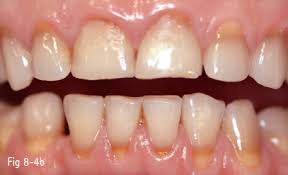
Condition: Tooth Discoloration